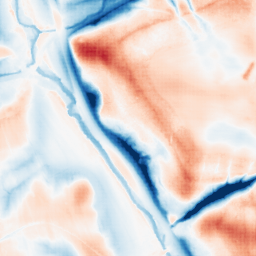
Category: trend_removal
Decomposition family: local_polynomial
Decomposition parameters: window_size: 51
degree: 1
Upsampling method: sinc_blackman
Upsampling parameters: scale: 4
kernel_size: 8
Upsampling scale: 4